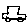
Label: car